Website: crate-barrel
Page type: address-validator
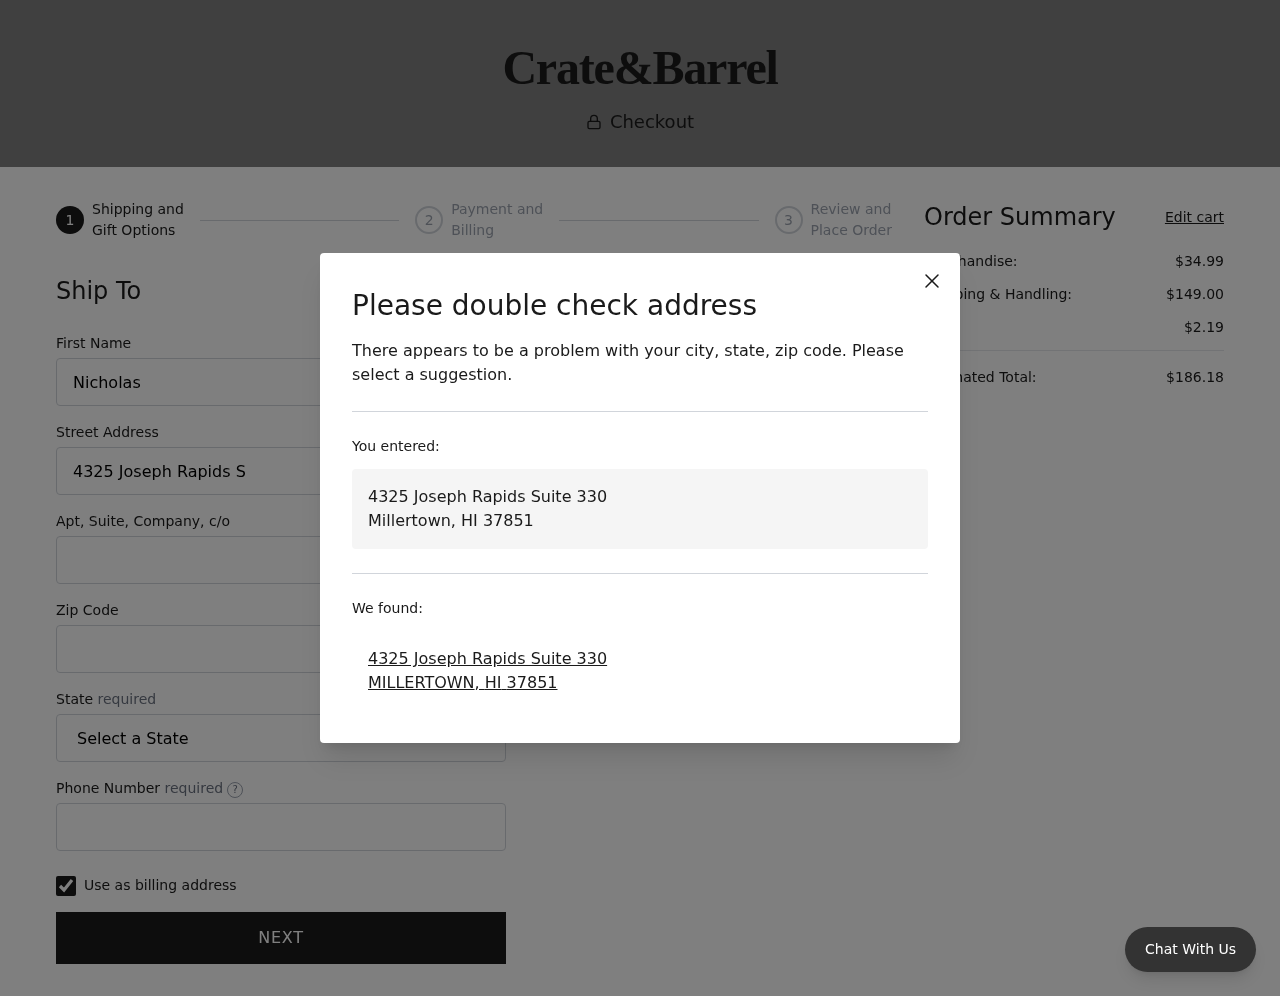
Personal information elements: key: PII_CITY
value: Millertown
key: PII_CITY
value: MILLERTOWN
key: PII_FIRSTNAME
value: Nicholas
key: PII_PHONE
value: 5985862374
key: PII_POSTCODE
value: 37851
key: PII_STATE
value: Hawaii
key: PII_STATE_ABBR
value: HI
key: PII_STREET
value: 4325 Joseph Rapids Suite 330
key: PII_STREET2
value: Suite 492
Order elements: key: ORDER_SUBTOTAL
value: $34.99
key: ORDER_SHIPPING_COST
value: $149.00
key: ORDER_TAX
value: $2.19
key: ORDER_TOTAL
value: $186.18